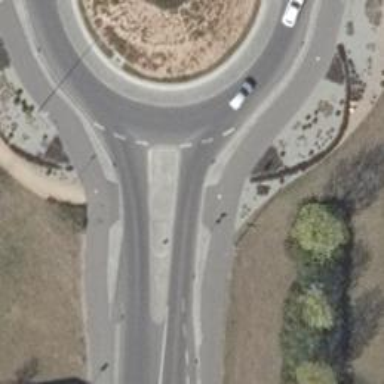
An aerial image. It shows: Asphalt path for both cycling and walking.